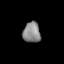
Tissue: lung
Cell type: Endothelial cells
Senescence score: 0.6752
Nuclear area (px): 356
Mean DAPI intensity: 134.216